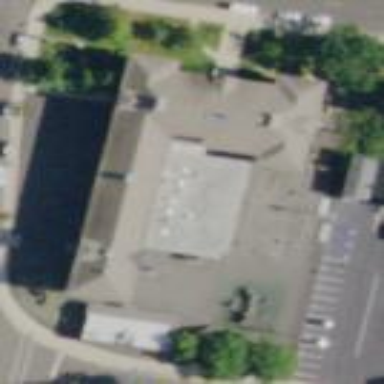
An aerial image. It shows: School.